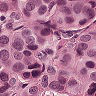
Metastatic tissue present: yes